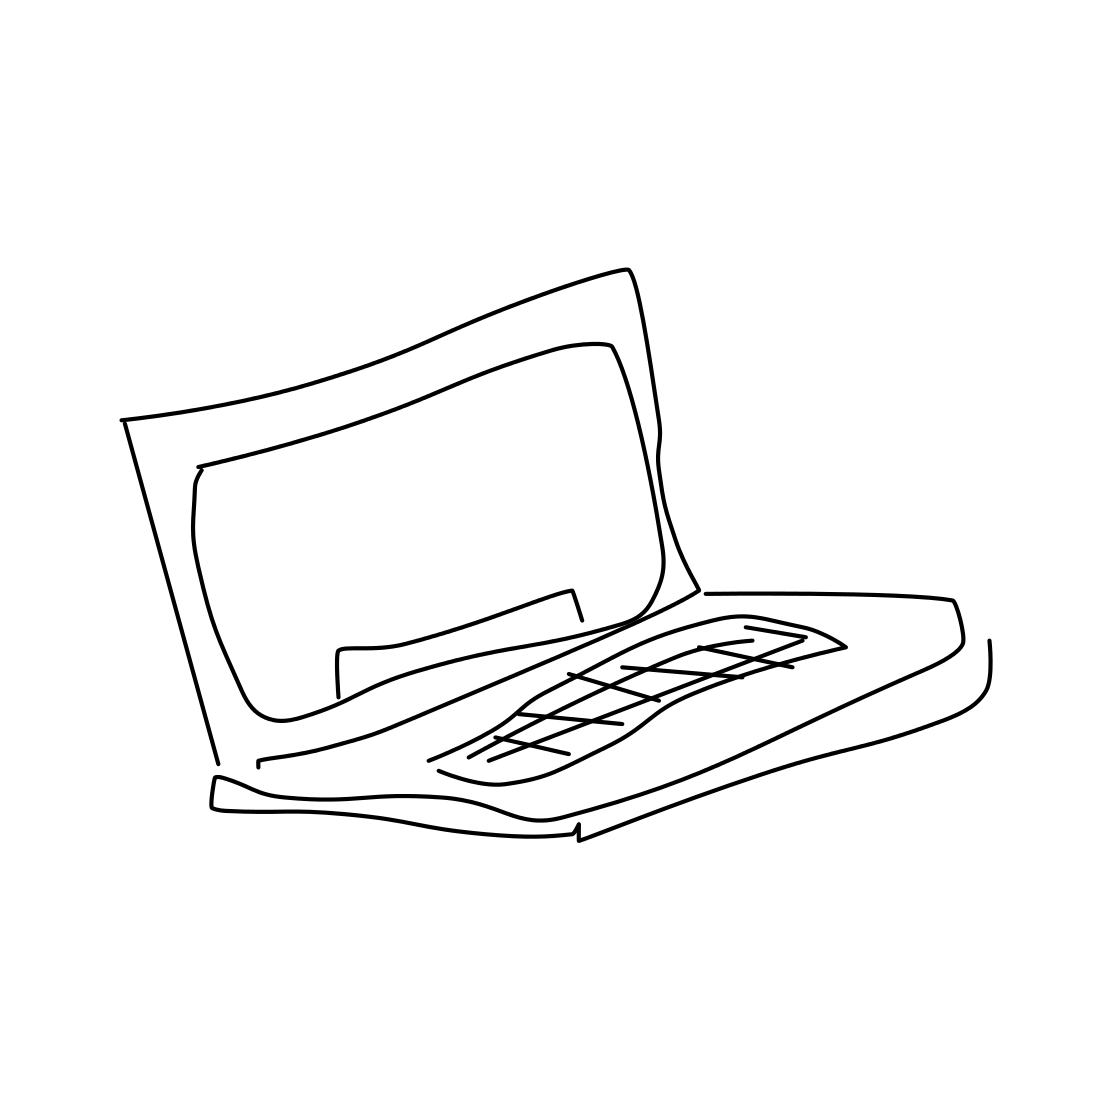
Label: laptop